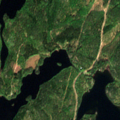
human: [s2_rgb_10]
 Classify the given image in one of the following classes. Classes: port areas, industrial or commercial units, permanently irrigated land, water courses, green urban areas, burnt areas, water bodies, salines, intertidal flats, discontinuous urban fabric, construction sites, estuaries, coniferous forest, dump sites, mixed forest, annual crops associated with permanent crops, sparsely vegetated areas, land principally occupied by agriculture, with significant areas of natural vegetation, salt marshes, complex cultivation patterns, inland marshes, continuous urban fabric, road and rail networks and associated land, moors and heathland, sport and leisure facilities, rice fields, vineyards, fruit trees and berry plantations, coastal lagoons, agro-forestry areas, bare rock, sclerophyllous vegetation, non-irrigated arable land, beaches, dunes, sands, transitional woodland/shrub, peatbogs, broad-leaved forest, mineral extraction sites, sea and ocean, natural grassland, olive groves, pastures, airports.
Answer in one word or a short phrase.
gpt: mixed forest, water bodies